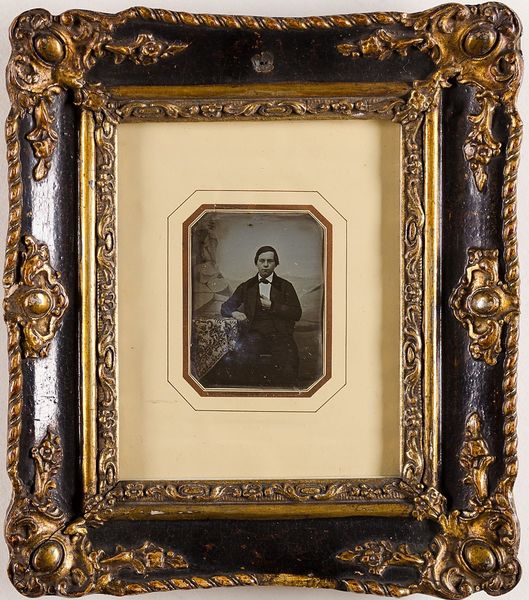
Titel: Unbekannter junger Mann
Standort: Hamburg
Institution: Museum für Kunst und Gewerbe Hamburg
Schlagwörter: mann, figur, foto, fotografie, photographie, photo, gerahmt, lichtbild, jugendlicher, daguerreotypie, bildwerke, angewandte und bildende kunst, hessische systematik, porträtfotografie, porträtphotographie, kniestück